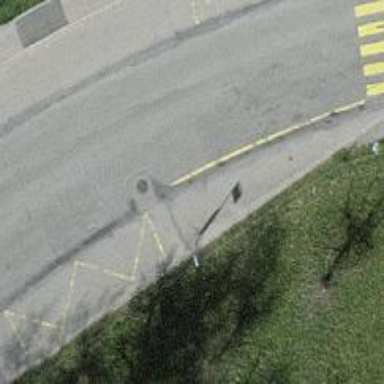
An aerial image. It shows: Bus stop along the road.